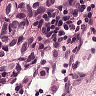
Metastatic tissue present: yes